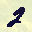
Label: 2